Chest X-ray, PA view. Patient: 50 years old, sex F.
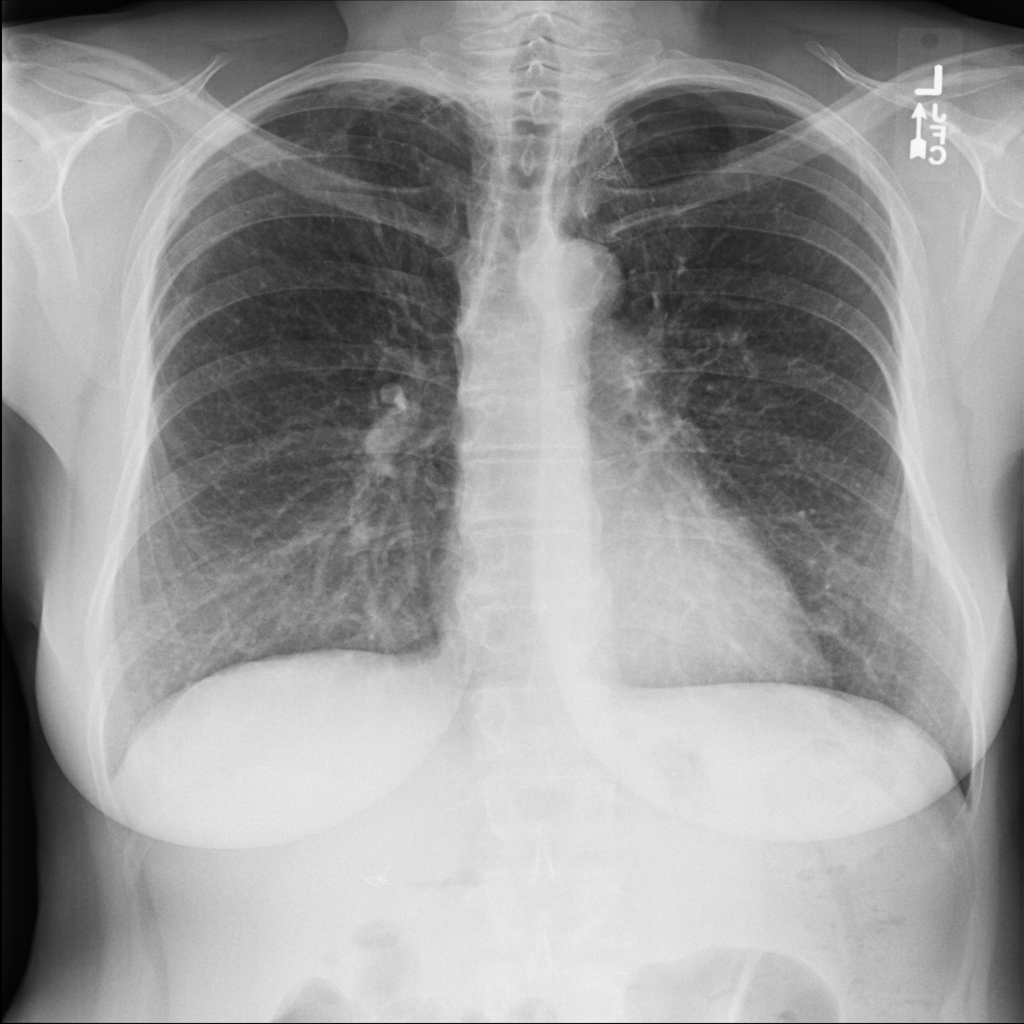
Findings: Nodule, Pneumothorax